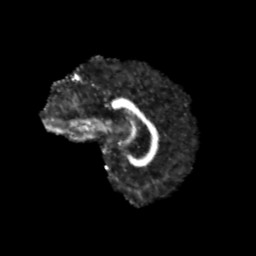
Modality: FA
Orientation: sagittal
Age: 12
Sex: female
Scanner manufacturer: siemens
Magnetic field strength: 3 T
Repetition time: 3.8 s
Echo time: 0.07 s